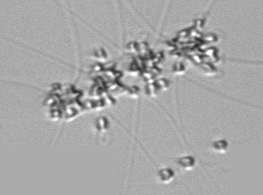
Label: Chaetoceros_didymus_TAG_external_flagellate